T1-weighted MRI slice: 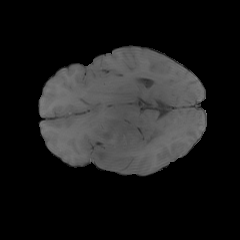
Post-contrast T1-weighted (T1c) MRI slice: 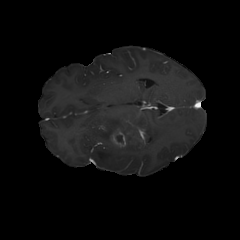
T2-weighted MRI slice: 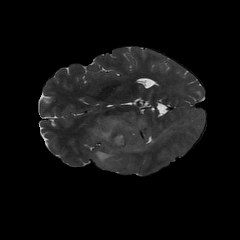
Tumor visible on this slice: yes